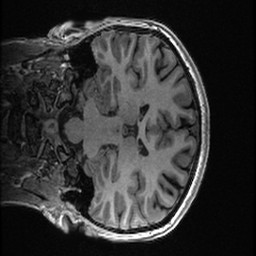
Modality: T1w
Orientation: coronal
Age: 30
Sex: female